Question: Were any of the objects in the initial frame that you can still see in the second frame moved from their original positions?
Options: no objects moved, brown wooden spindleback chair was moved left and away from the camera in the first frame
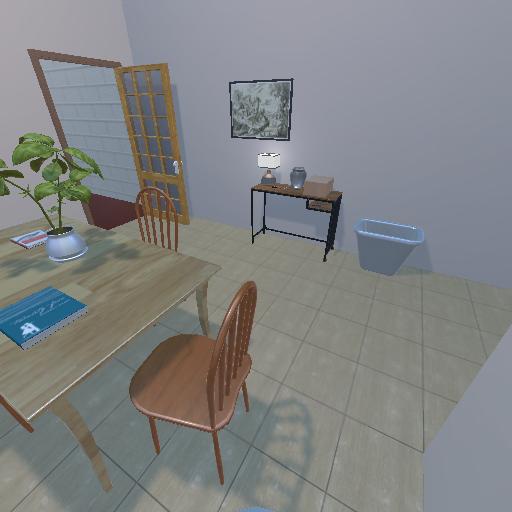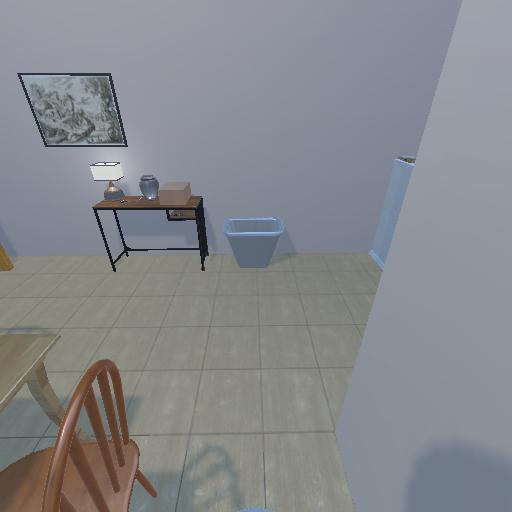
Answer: no objects moved